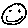
Label: smiley face